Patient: sex M, age 73
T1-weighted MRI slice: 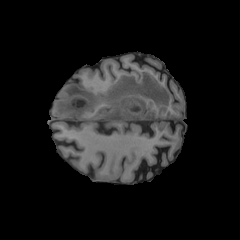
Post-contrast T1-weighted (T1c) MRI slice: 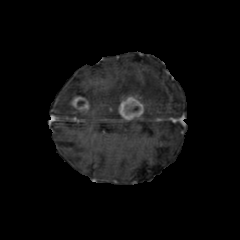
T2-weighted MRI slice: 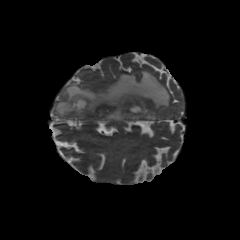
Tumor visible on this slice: yes
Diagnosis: Glioblastoma, IDH-wildtype
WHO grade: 4